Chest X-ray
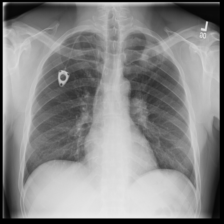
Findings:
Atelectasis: negative
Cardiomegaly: negative
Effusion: negative
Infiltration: negative
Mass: positive
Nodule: negative
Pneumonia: negative
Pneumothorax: negative
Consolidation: negative
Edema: negative
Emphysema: negative
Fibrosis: negative
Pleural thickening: negative
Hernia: negative